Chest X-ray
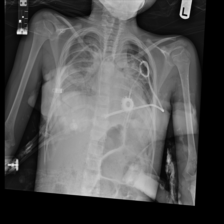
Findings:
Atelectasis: negative
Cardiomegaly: negative
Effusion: negative
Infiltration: positive
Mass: negative
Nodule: negative
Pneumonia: negative
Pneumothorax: negative
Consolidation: negative
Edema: negative
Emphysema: negative
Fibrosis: negative
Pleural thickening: negative
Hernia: negative